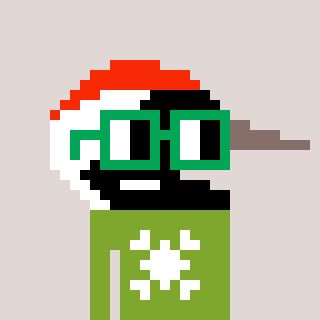
a pixel art character with square green glasses, a crane-shaped head and a slimegreen-colored body on a warm background